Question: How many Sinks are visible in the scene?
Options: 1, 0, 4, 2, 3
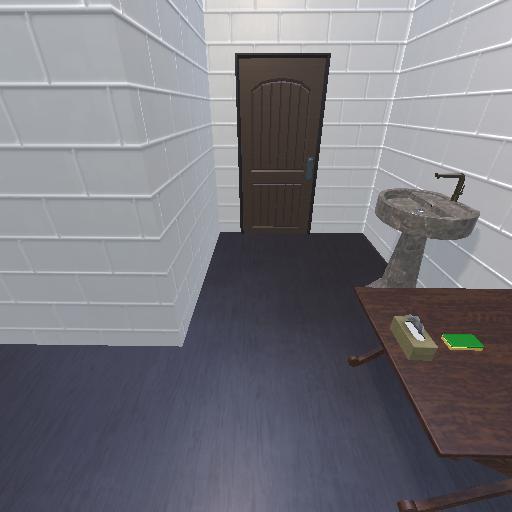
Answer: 1